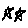
Label: star